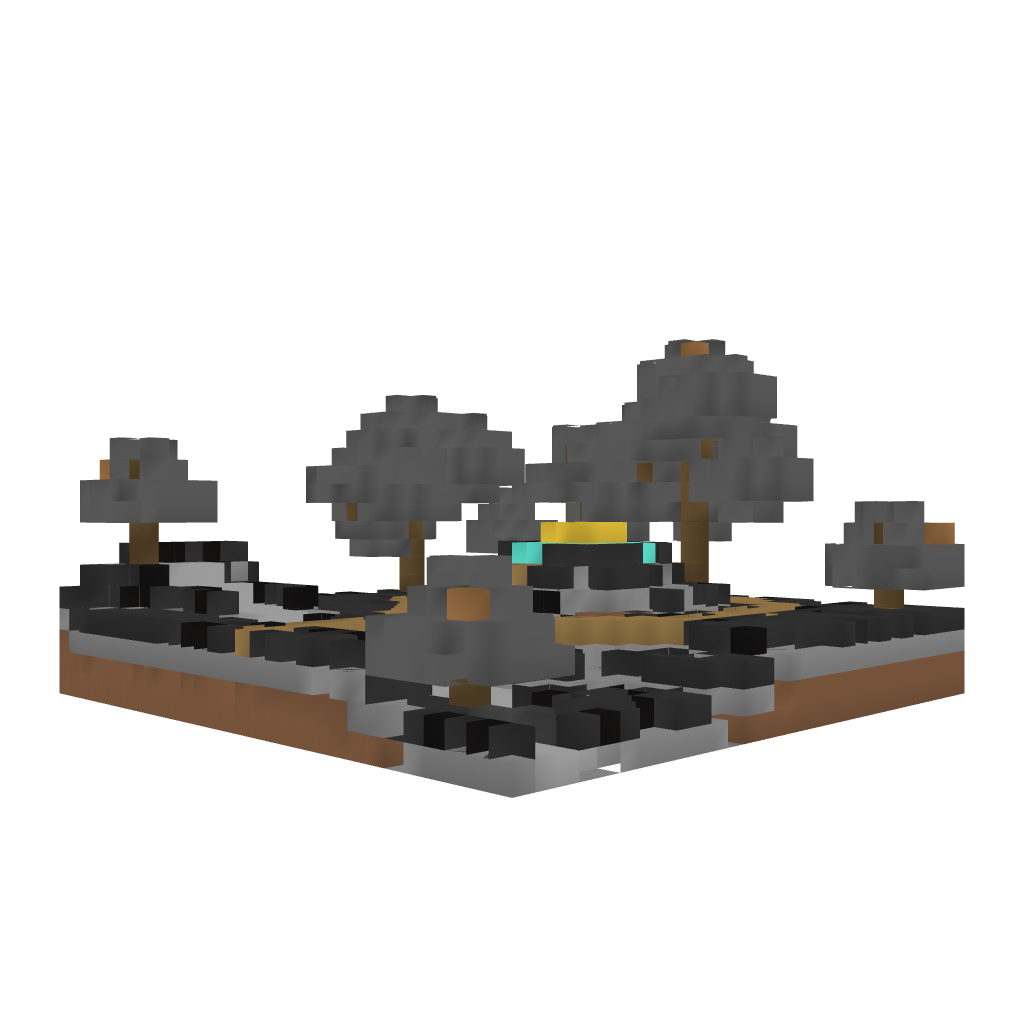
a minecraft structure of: Grden with WIther Platform